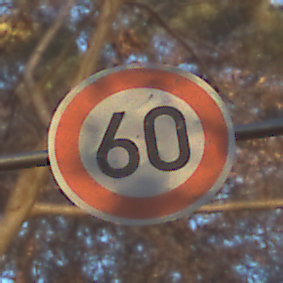
Verkehrszeichen: Geschwindigkeit60
Umgebung: Outdoor, Nature
Tageszeit: SunriseSunset
Wetter: Clear
Licht: Natural
Jahreszeit: Autumn
Kontrast: HighContrast